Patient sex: F
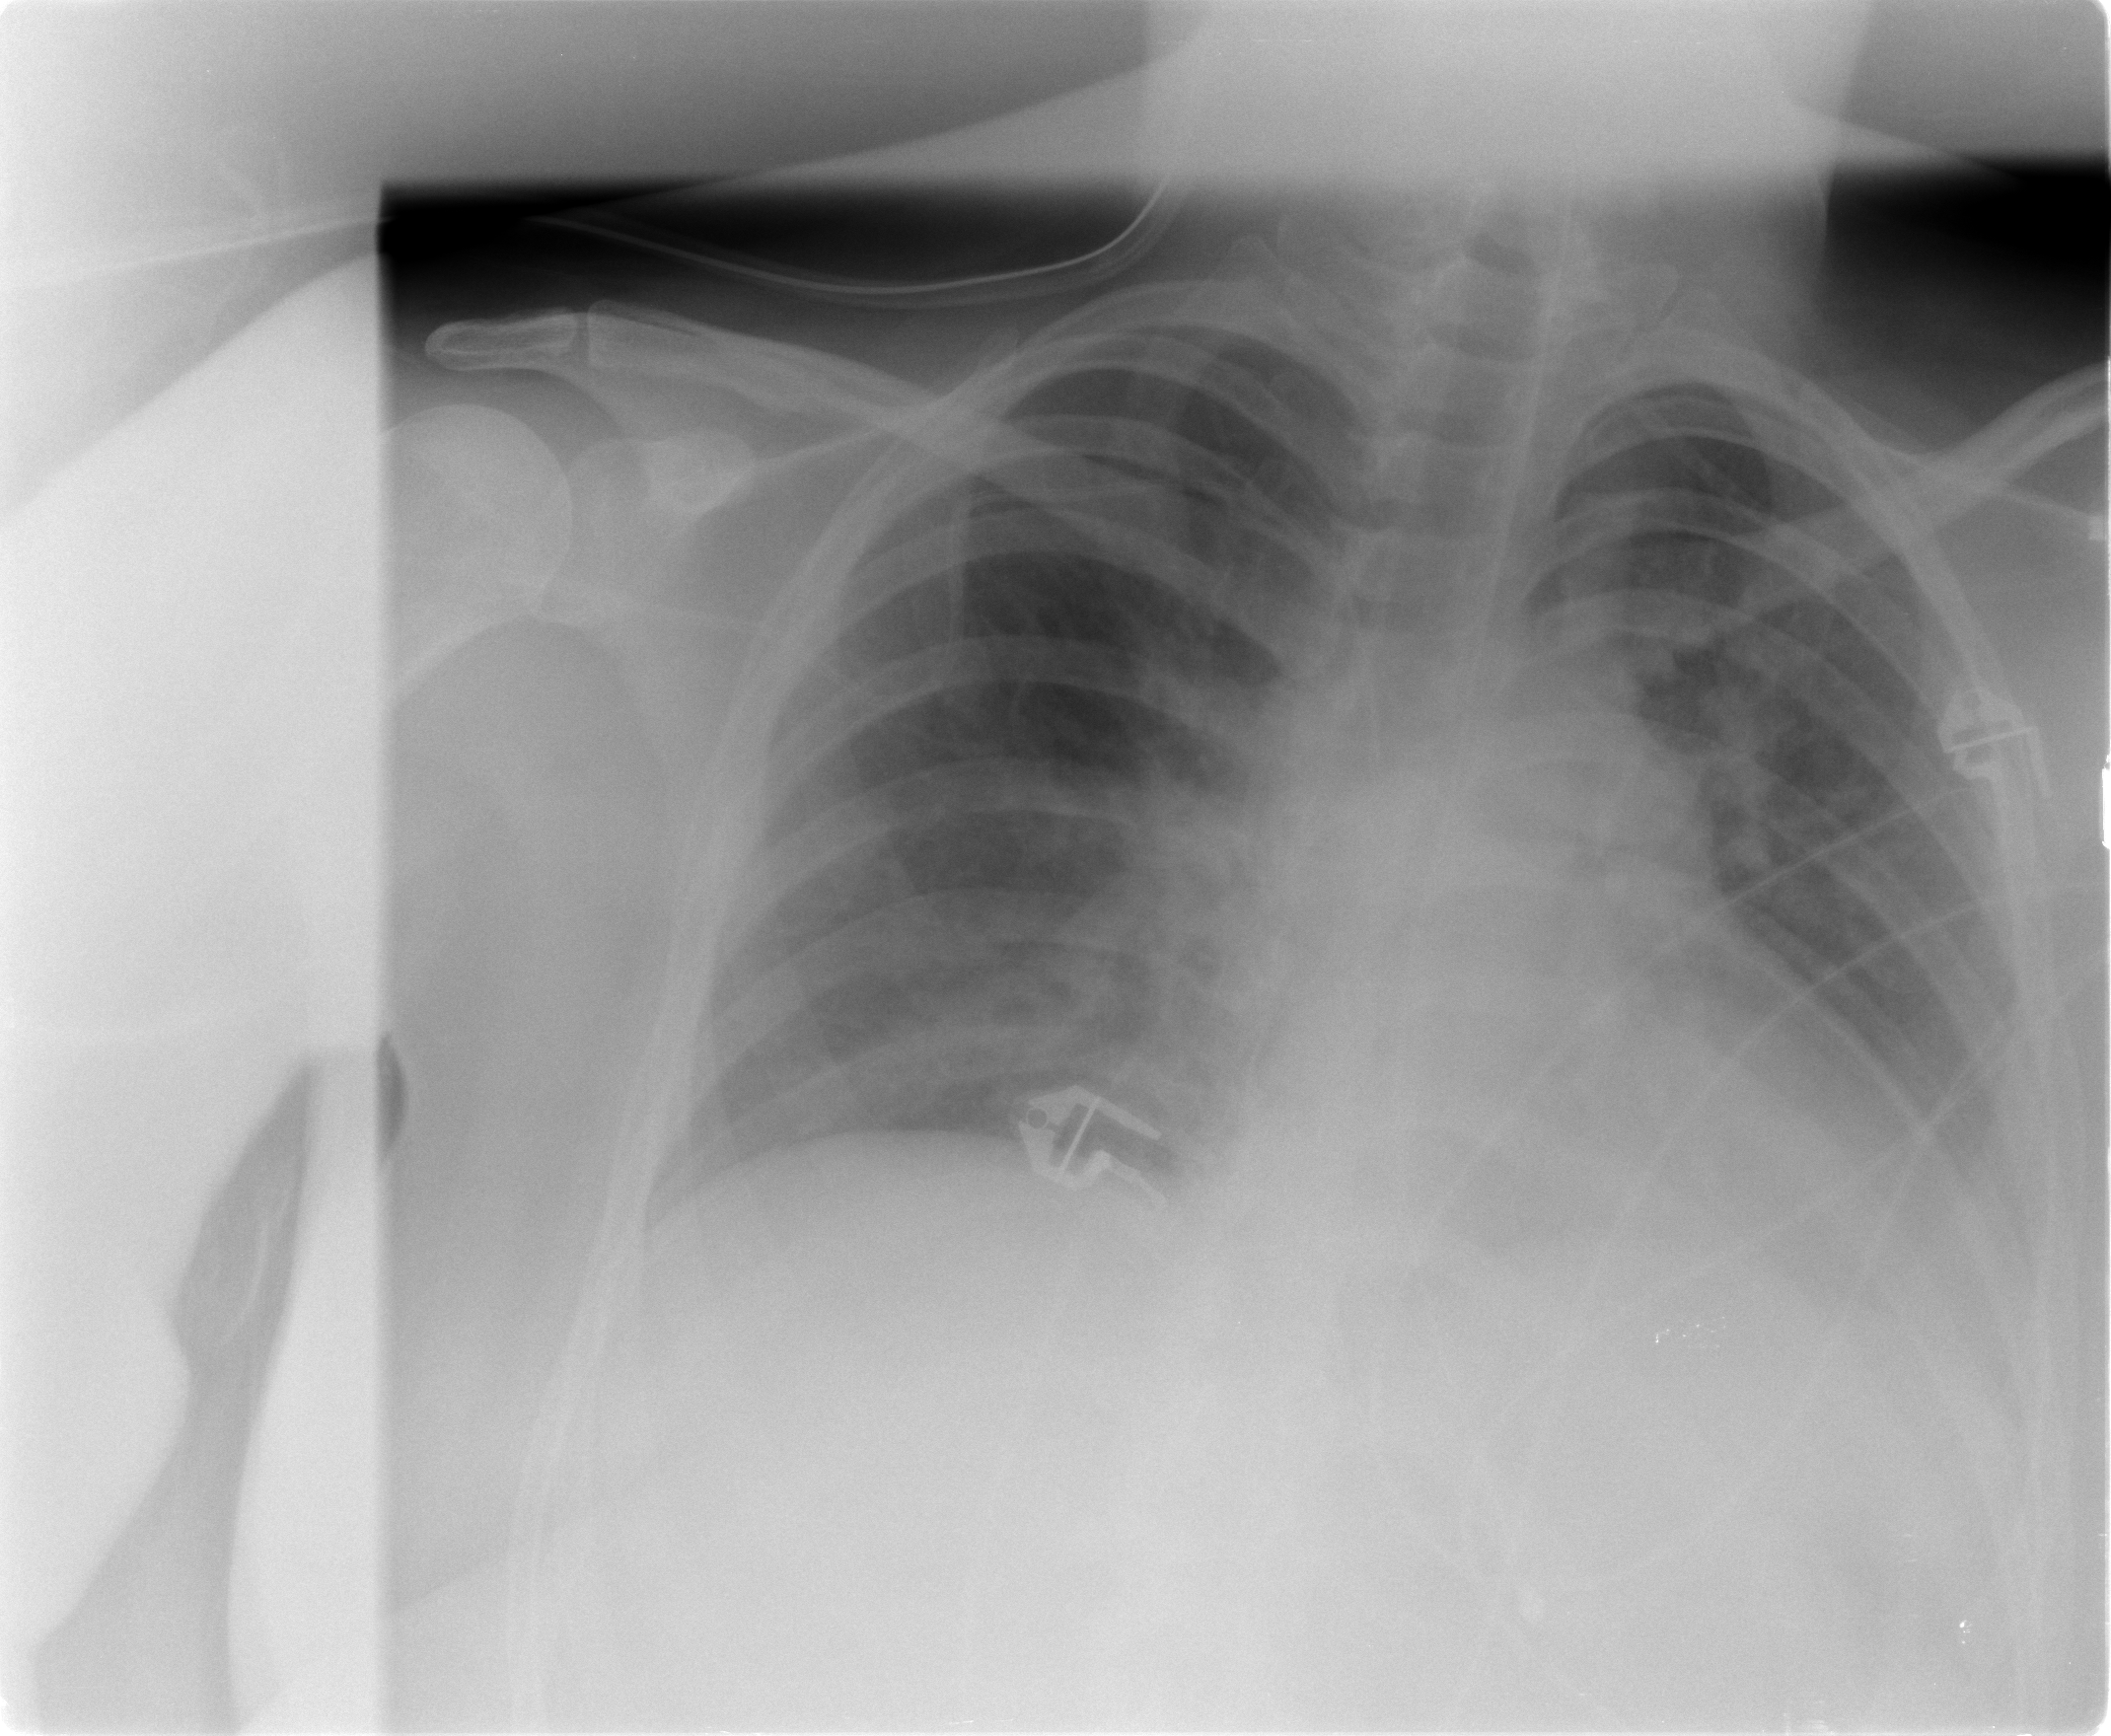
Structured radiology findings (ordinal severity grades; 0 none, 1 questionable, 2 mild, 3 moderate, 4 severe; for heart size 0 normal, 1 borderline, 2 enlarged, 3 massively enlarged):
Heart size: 0
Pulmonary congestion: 2
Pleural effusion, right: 0
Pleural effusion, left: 2
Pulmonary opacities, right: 0
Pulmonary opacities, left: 0
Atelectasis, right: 0
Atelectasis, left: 2